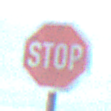
Verkehrszeichen: Stop
Umgebung: Outdoor, Beach
Tageszeit: SunriseSunset
Wetter: PartlyCloudy
Licht: Natural
Jahreszeit: NotSpecified
Kontrast: LowContrast